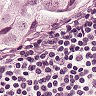
Metastatic tissue present: yes